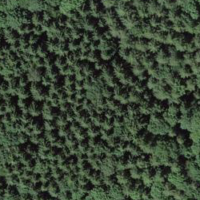
EUNIS habitat code: 44
Species observed at this site:
Sambucus racemosa